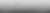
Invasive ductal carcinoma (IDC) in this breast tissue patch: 0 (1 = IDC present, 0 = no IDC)